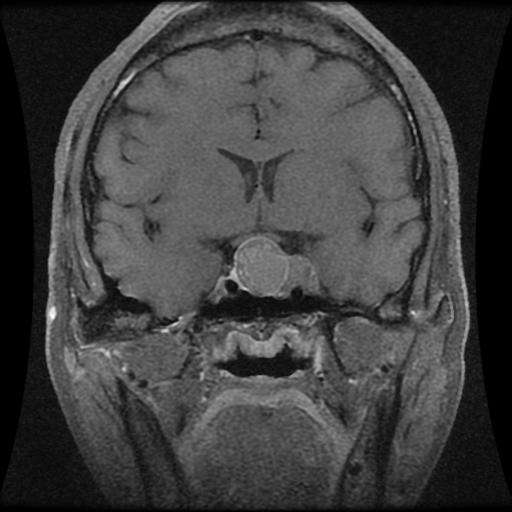
Label: pituitary